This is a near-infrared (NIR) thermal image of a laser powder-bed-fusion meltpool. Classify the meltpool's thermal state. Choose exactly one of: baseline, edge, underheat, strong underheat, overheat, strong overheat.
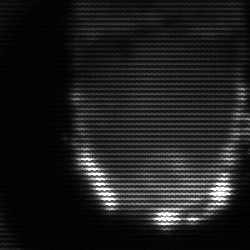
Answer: baseline